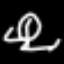
Label: leaf